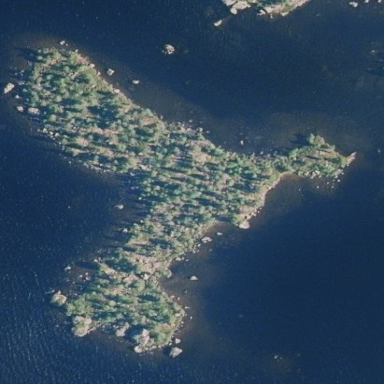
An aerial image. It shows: Islet.